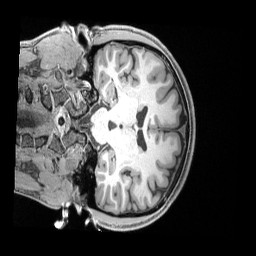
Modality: T1w
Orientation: coronal
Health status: healthy
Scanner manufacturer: siemens
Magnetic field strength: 3 T
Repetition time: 2.4 s
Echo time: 0.00222 s